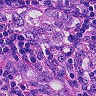
Metastatic tissue present: yes